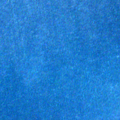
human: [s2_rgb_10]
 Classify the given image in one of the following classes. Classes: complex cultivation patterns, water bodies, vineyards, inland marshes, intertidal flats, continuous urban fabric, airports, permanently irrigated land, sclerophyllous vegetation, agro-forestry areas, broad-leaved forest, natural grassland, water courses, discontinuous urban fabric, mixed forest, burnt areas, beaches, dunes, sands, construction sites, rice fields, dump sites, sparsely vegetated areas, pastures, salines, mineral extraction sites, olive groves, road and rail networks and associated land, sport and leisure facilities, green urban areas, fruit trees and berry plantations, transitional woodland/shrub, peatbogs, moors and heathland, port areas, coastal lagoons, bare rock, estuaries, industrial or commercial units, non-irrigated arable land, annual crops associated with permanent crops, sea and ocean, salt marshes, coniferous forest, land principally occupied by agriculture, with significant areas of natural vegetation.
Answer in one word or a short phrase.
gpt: sea and ocean